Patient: sex M, age 46
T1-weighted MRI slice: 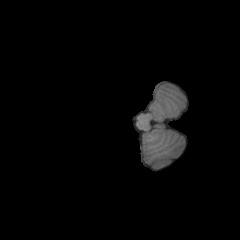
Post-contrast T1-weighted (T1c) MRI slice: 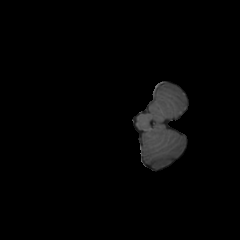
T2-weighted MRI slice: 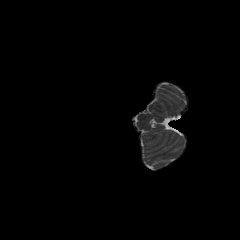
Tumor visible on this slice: no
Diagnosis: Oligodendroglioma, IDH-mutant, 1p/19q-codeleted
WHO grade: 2